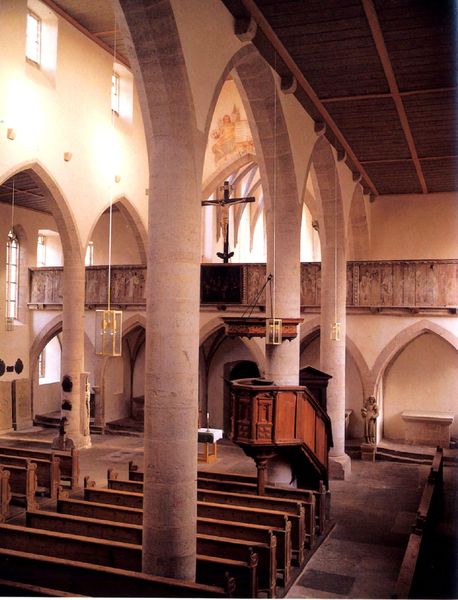
Titel: Franziskanerkirche Rothenburg
Standort: Rothenburg ob der Tauber (Bayern)
Schlagwörter: fenster, holz, licht, säulen, innenraum, kirche, balkon, gestühl, leuchter, foto, kreuz, balustrade, holzdecke, bänke, kirchenbänke, kanzel, kruzifix, basilika, balkendecke